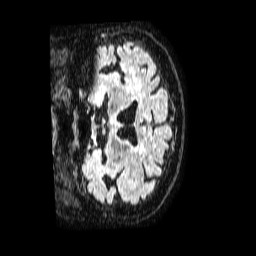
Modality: FLAIR
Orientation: coronal
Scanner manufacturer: philips
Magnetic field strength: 1.5 T
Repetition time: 4.8 s
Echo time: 0.3 s